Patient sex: M
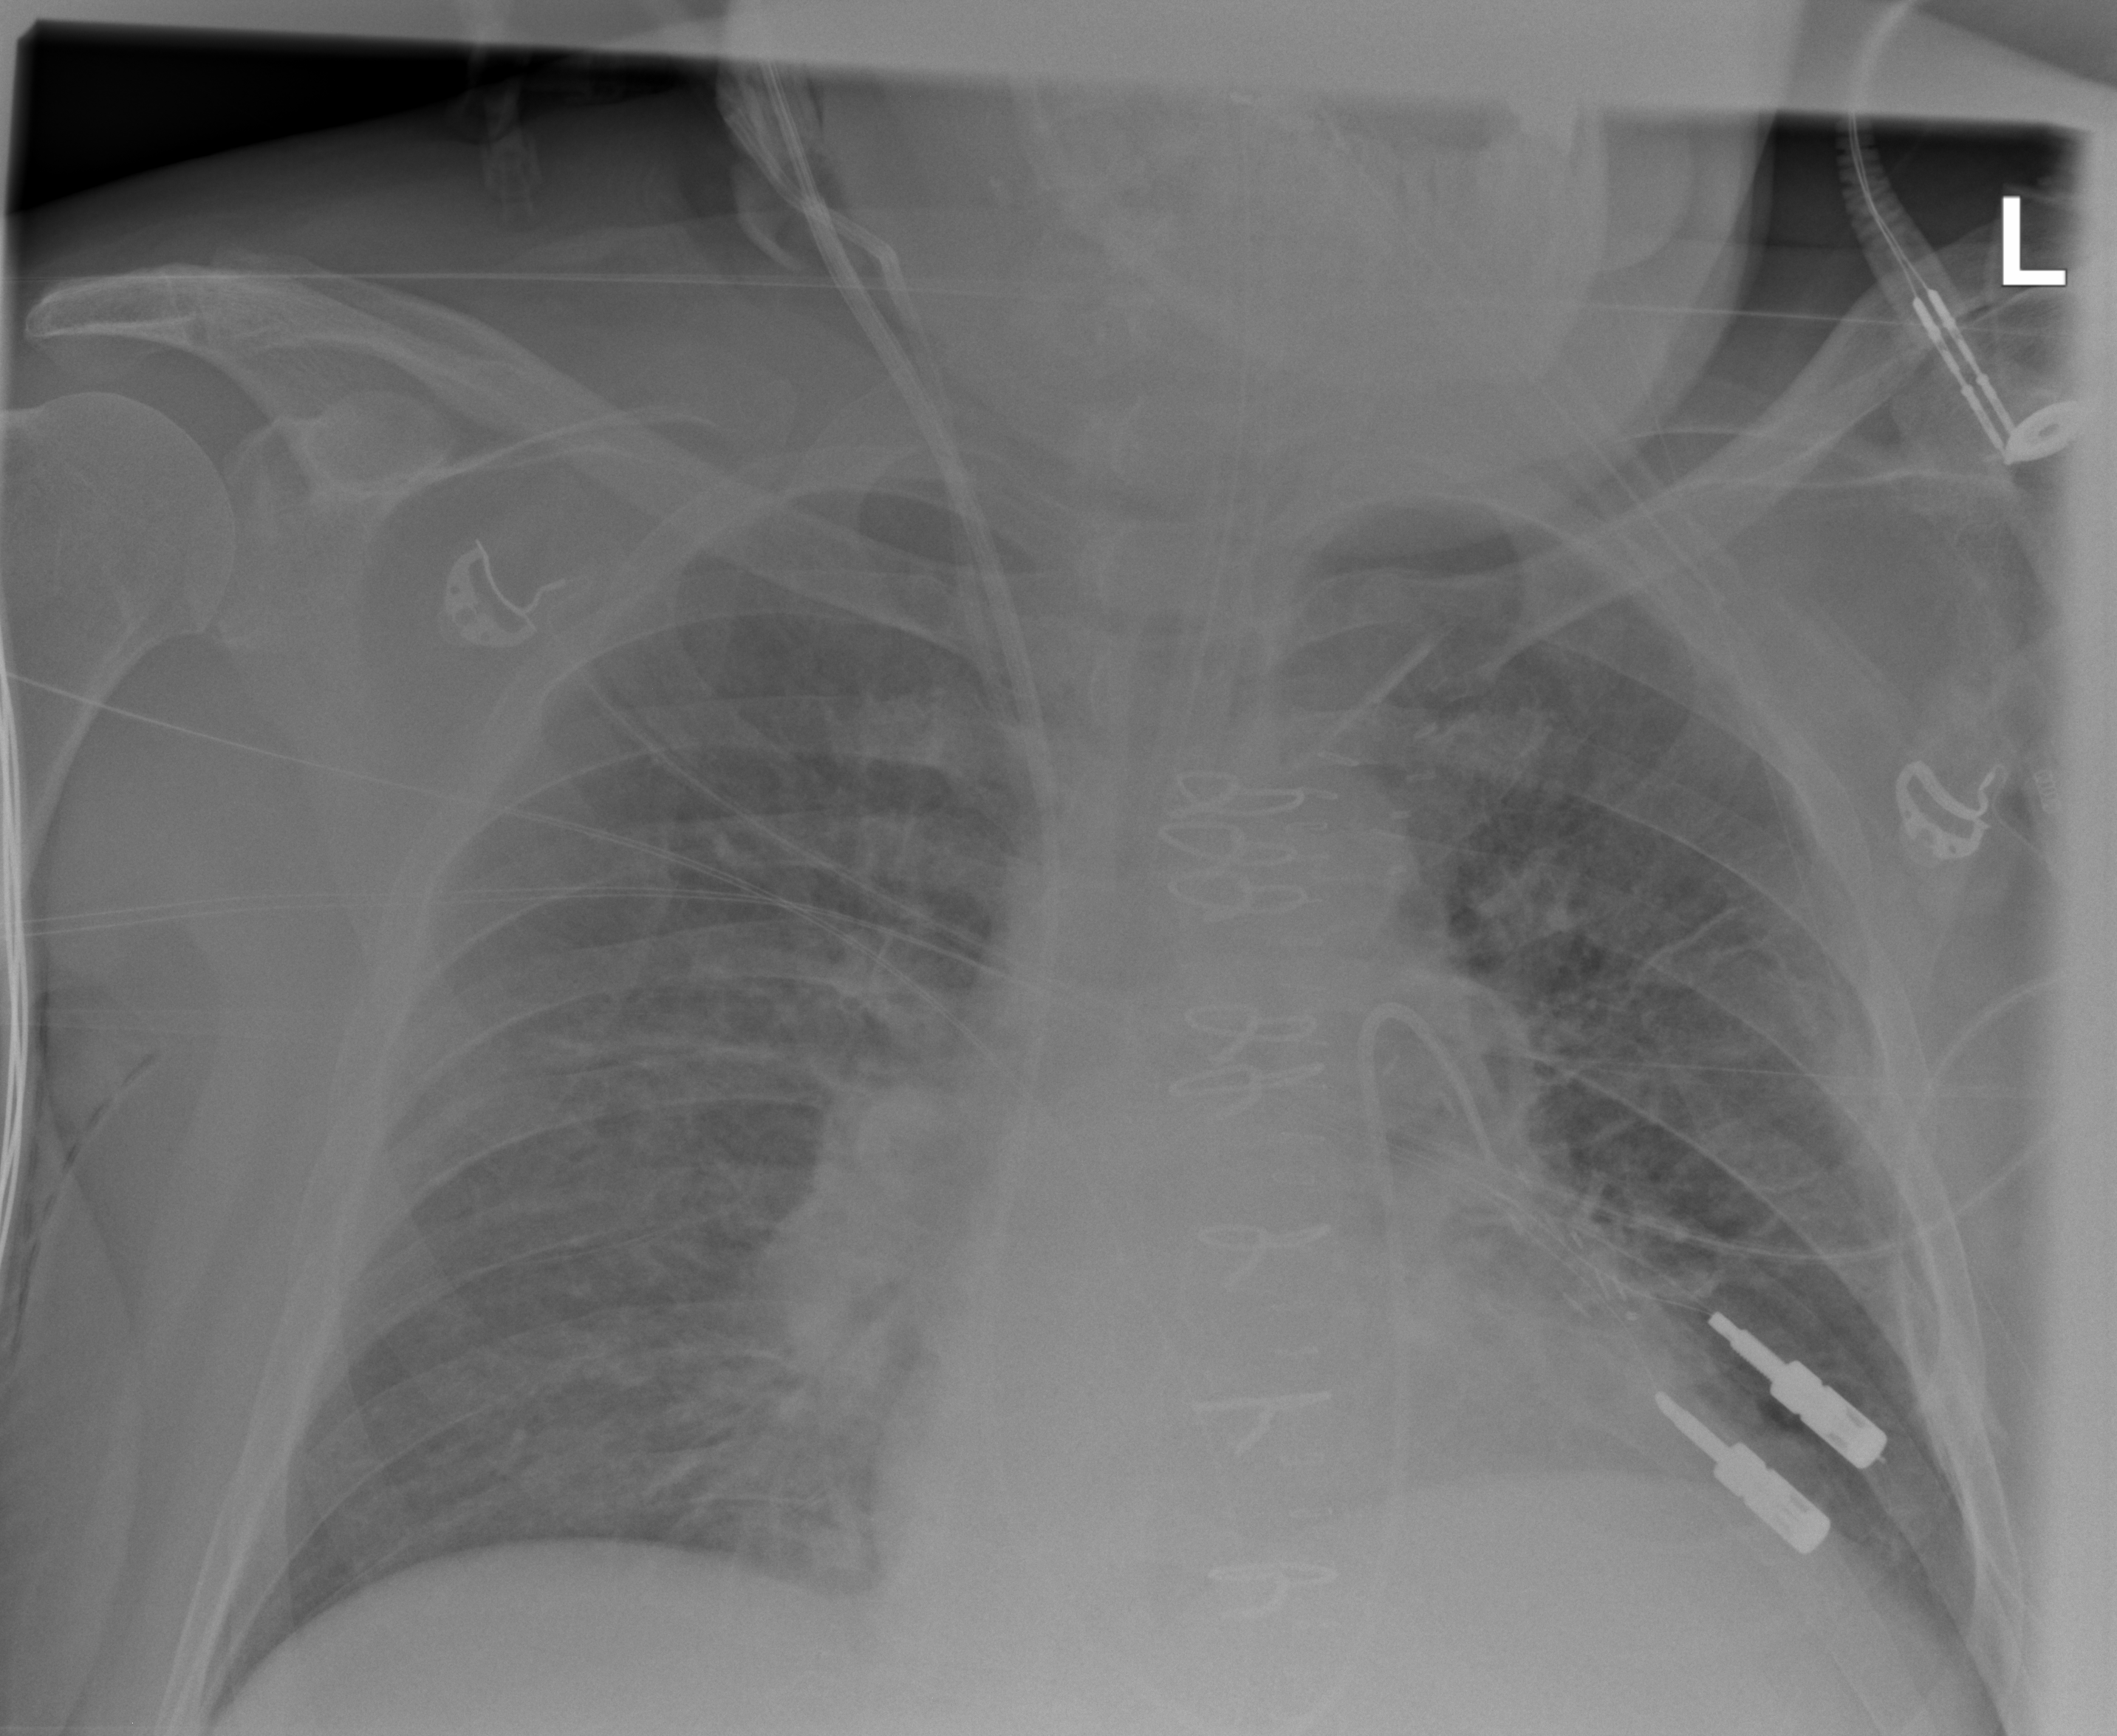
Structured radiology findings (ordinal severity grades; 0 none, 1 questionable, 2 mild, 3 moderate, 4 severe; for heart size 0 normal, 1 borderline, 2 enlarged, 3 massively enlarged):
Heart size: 2
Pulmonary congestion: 2
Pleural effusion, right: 0
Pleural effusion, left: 0
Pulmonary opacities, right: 2
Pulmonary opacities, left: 0
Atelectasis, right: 2
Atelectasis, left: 2